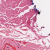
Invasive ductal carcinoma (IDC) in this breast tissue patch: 0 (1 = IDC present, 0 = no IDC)